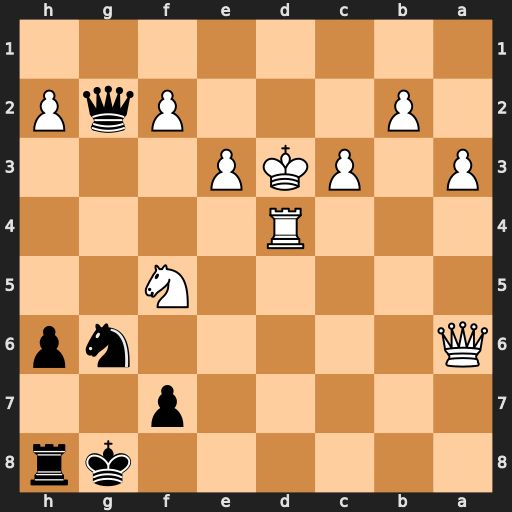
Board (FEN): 6kr/5p2/Q5np/5N2/3R4/P1PKP3/1P3PqP/8
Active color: b
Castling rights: -
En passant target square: -
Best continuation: Qf1+ Kd2 Qxa6